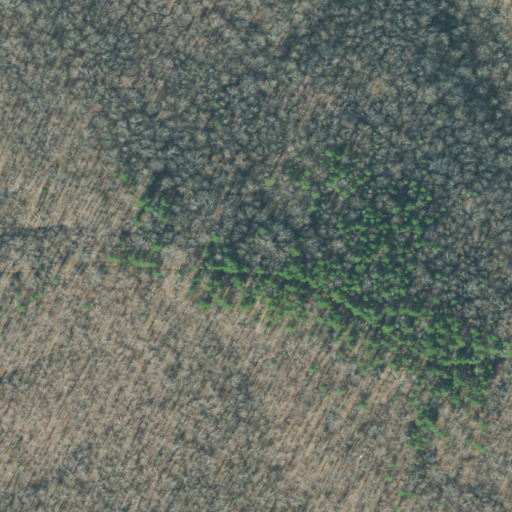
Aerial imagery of ridge(s) in Tennessee named Atkinson Ridge containing deciduous forest and mixed forest